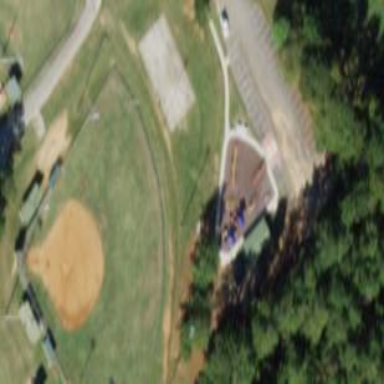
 creating complete baseball diamond setup."